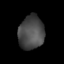
Tissue: lung
Cell type: Epithelial cells
Senescence score: 0.1395
Nuclear area (px): 843
Mean DAPI intensity: 73.924